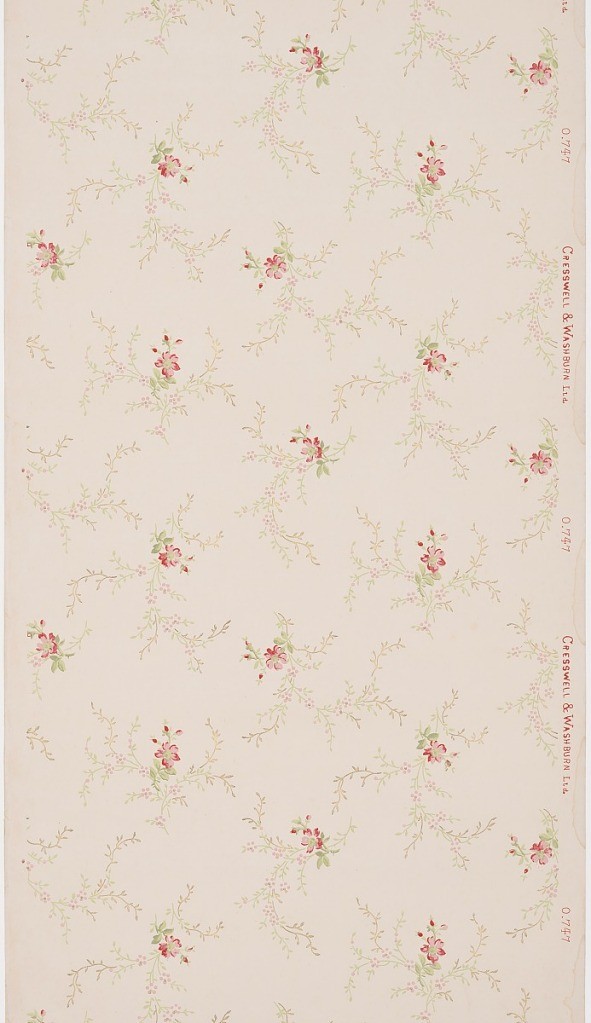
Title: Ceiling paper
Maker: Cresswell & Washburn Ltd, Philadelphia, Pennsylvania, 1880 - 1900
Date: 1905–1915
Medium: Machine-printed paper
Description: Dark pink flowers are repeated in a diagonal pattern throughout the sidewall. Each flower has light pink and green meandering sprigs. The flower bunches alternate in position and repeat every other register. Printed on a light pink ground.